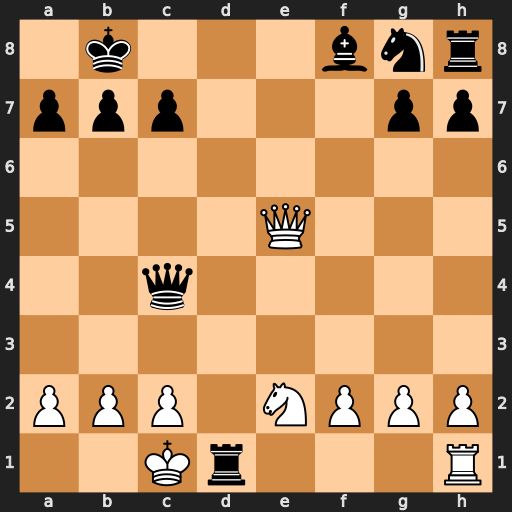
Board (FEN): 1k3bnr/ppp3pp/8/4Q3/2q5/8/PPP1NPPP/2Kr3R
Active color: w
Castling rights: -
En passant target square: -
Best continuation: Rxd1 Be7 Qxg7 a5 Qxh8